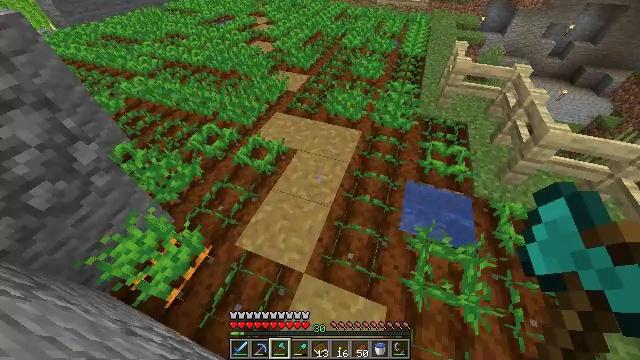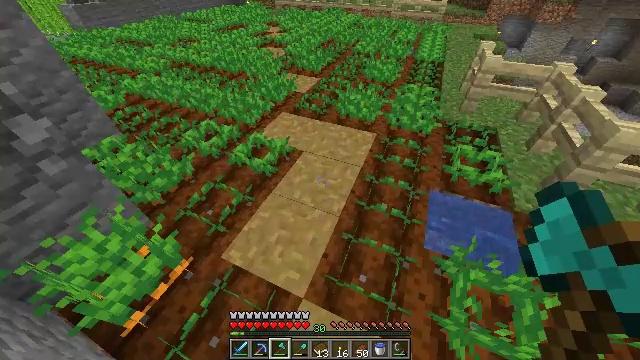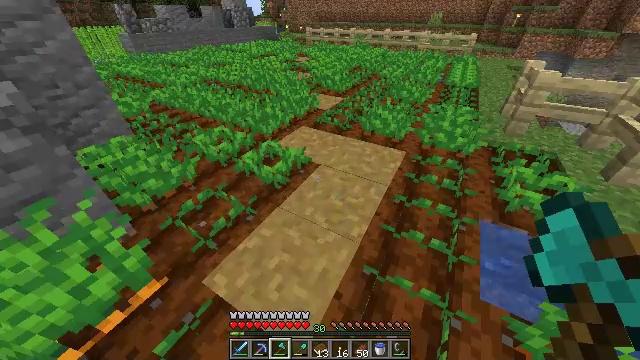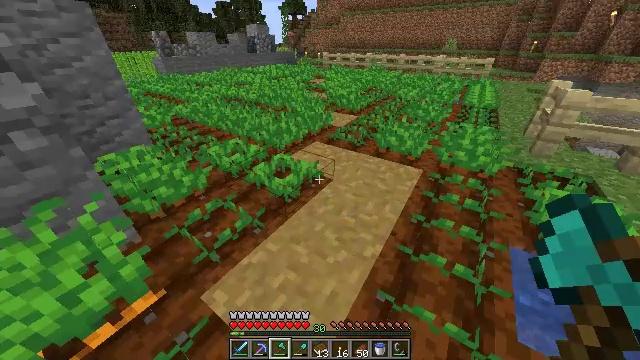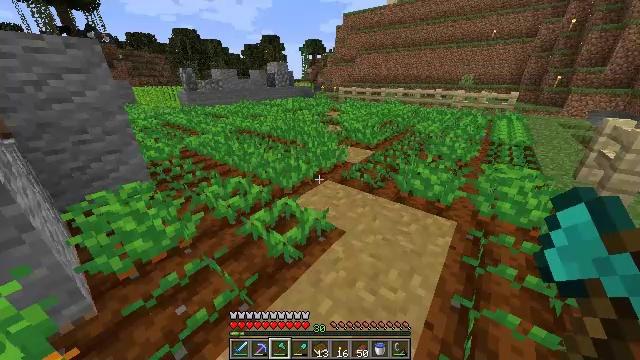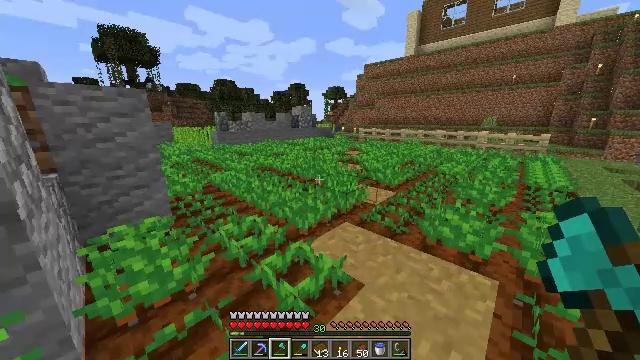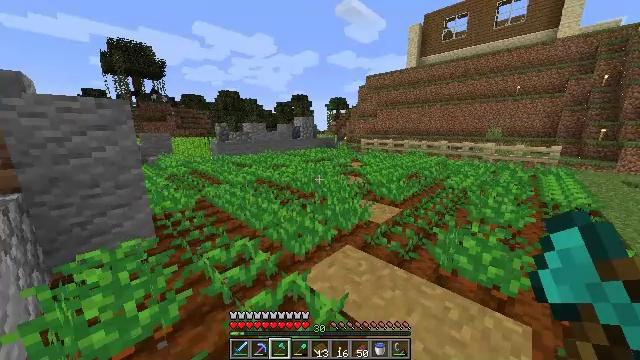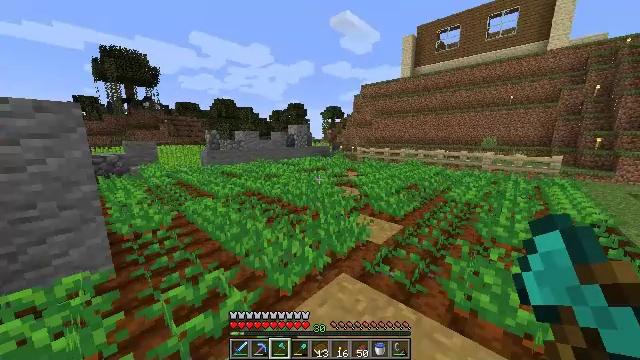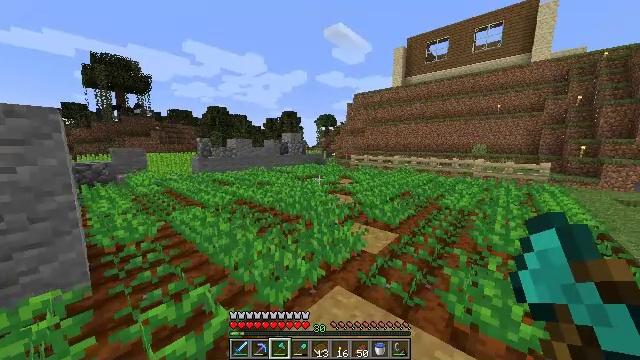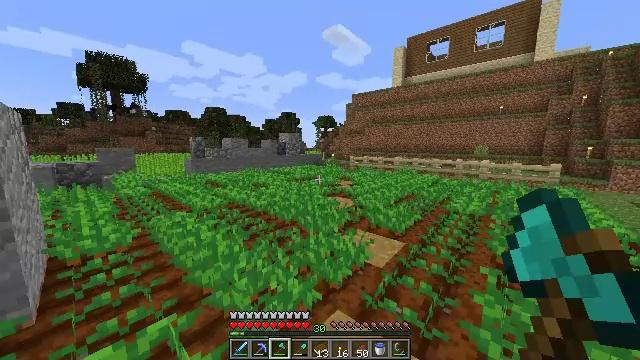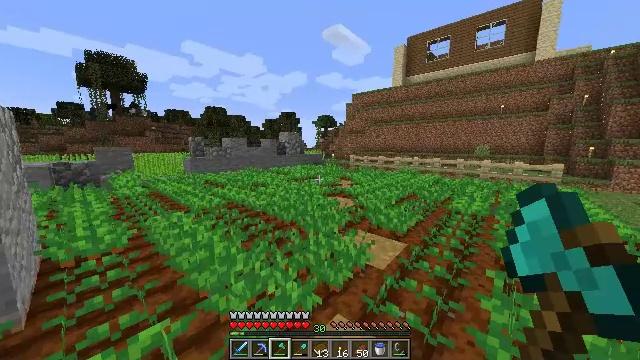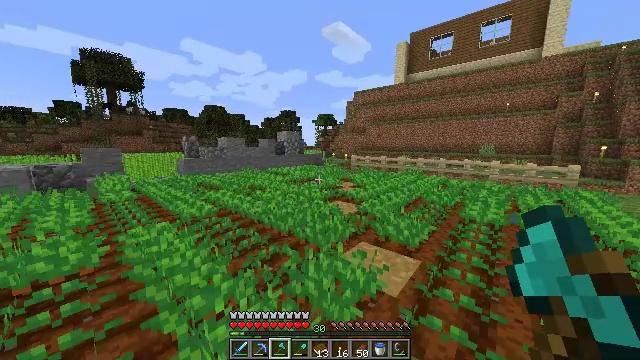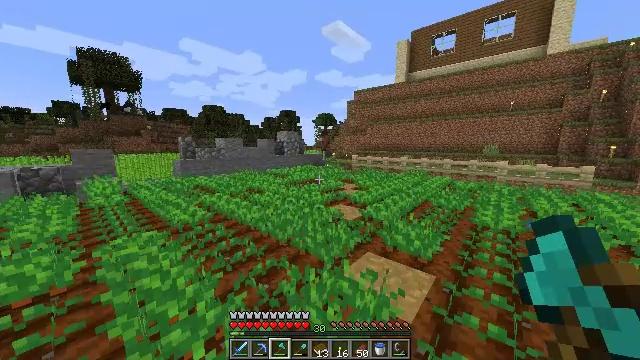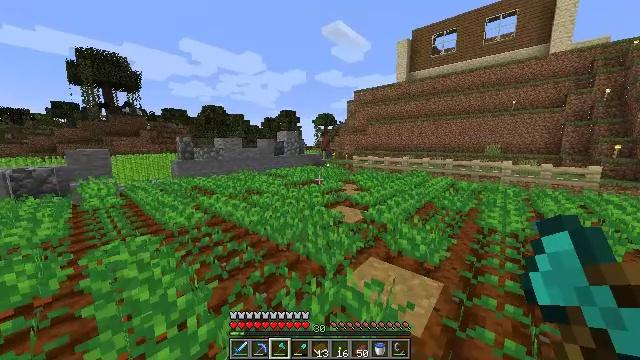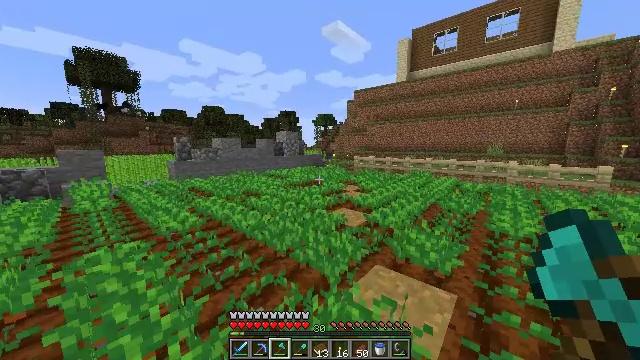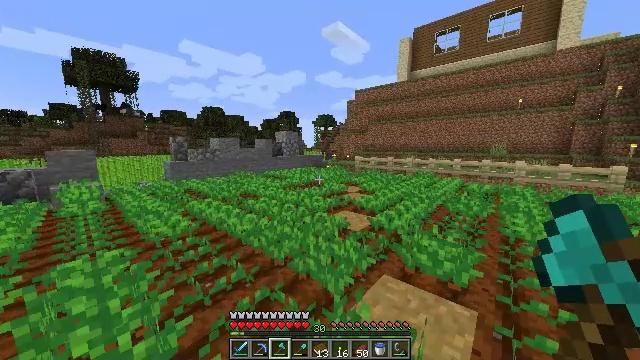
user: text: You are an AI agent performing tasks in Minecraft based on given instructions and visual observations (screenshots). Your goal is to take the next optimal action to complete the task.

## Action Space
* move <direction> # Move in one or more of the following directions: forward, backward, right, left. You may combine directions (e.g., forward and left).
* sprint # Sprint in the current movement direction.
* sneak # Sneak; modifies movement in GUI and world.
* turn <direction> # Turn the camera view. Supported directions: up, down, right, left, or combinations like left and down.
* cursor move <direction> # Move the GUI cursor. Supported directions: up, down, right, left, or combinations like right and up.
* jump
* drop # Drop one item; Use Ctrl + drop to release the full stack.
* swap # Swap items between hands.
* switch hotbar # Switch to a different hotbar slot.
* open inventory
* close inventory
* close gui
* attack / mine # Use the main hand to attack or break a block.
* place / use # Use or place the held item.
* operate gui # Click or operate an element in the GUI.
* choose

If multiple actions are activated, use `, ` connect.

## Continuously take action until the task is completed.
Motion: motion action
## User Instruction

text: Retrieve the powered rail for later use.
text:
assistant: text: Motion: move forward, sprint, turn left and up
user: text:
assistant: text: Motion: move forward, sprint, turn left and up
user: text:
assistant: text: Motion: move forward, sprint, turn left and up
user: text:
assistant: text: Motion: move forward, sprint, turn left and up
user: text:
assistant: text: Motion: move forward, sprint, turn left and up
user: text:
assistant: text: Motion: move forward, sprint, turn up
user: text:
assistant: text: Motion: move forward, sprint, turn right and up
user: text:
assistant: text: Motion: move forward, sprint, turn right and up
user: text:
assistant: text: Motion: move forward, sprint
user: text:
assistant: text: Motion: move forward, sprint
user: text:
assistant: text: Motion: move forward, sprint
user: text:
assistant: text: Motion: move forward, sprint
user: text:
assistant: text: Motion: move forward, sprint
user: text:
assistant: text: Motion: move forward, sprint
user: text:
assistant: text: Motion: move forward, sprint
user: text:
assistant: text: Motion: move forward, sprint, turn up
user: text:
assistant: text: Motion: move forward, sprint
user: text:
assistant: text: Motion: move forward, sprint
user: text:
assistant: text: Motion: move forward, sprint
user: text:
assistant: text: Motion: move forward, sprint
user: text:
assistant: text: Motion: move forward, sprint
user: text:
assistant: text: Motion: move forward, sprint
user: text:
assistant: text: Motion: move forward, sprint
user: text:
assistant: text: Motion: move forward, sprint
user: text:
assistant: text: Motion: move forward, sprint
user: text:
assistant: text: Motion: move forward, sprint
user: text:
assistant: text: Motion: move forward, sprint
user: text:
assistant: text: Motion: move forward, sprint
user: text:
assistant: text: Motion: move forward, sprint
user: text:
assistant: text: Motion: move forward, sprint